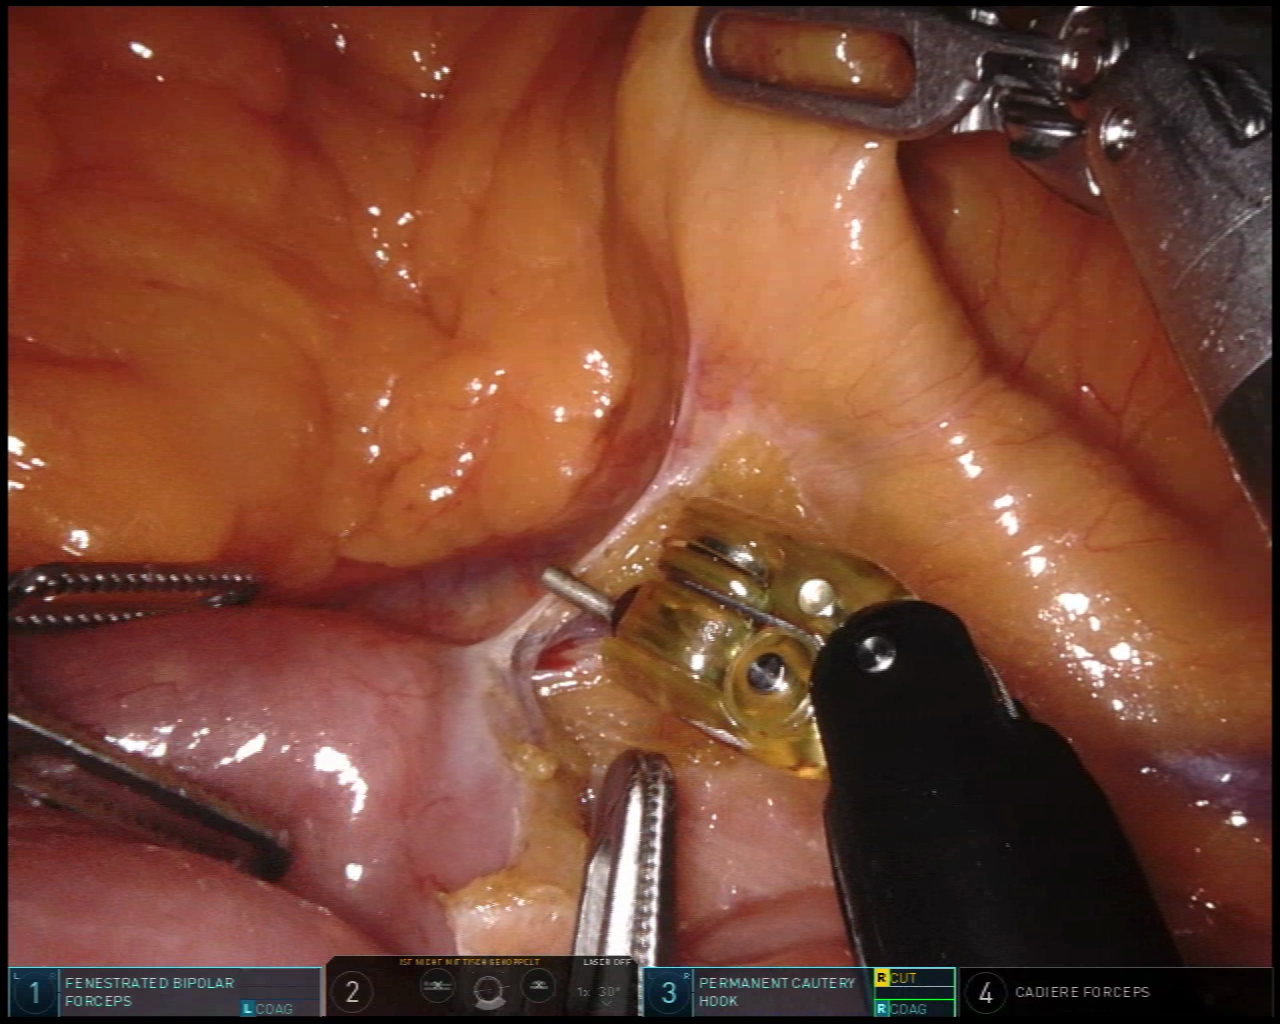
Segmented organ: intestinal_veins
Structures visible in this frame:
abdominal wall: no
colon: no
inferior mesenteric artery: no
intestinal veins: yes
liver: no
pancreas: no
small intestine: yes
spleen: no
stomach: no
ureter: no
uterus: no
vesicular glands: no